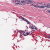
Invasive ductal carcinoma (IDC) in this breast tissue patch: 0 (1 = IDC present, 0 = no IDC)